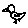
Label: bird